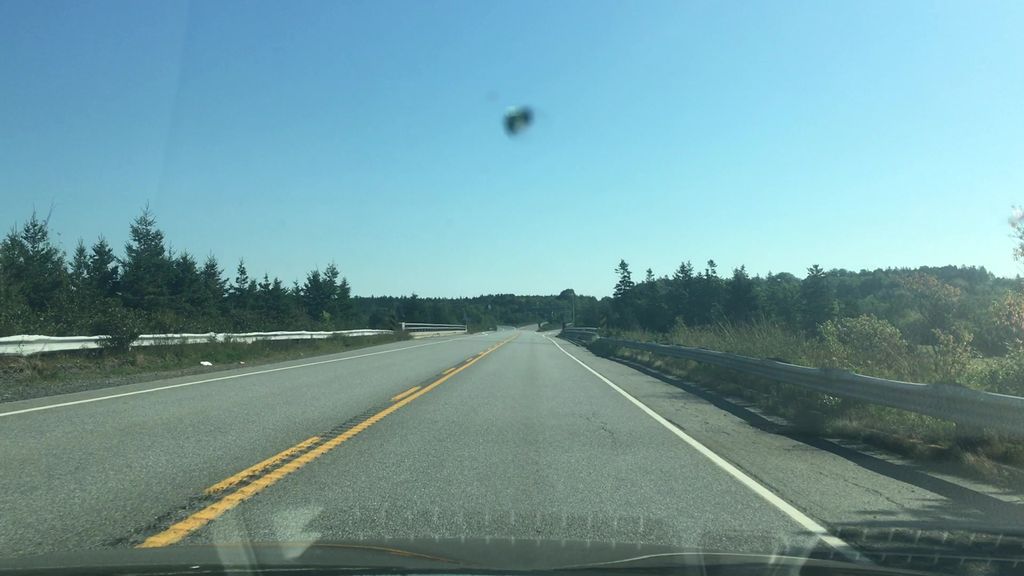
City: halifax